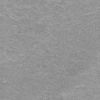
Label: not_dusty